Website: home-depot
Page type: newsletter-management
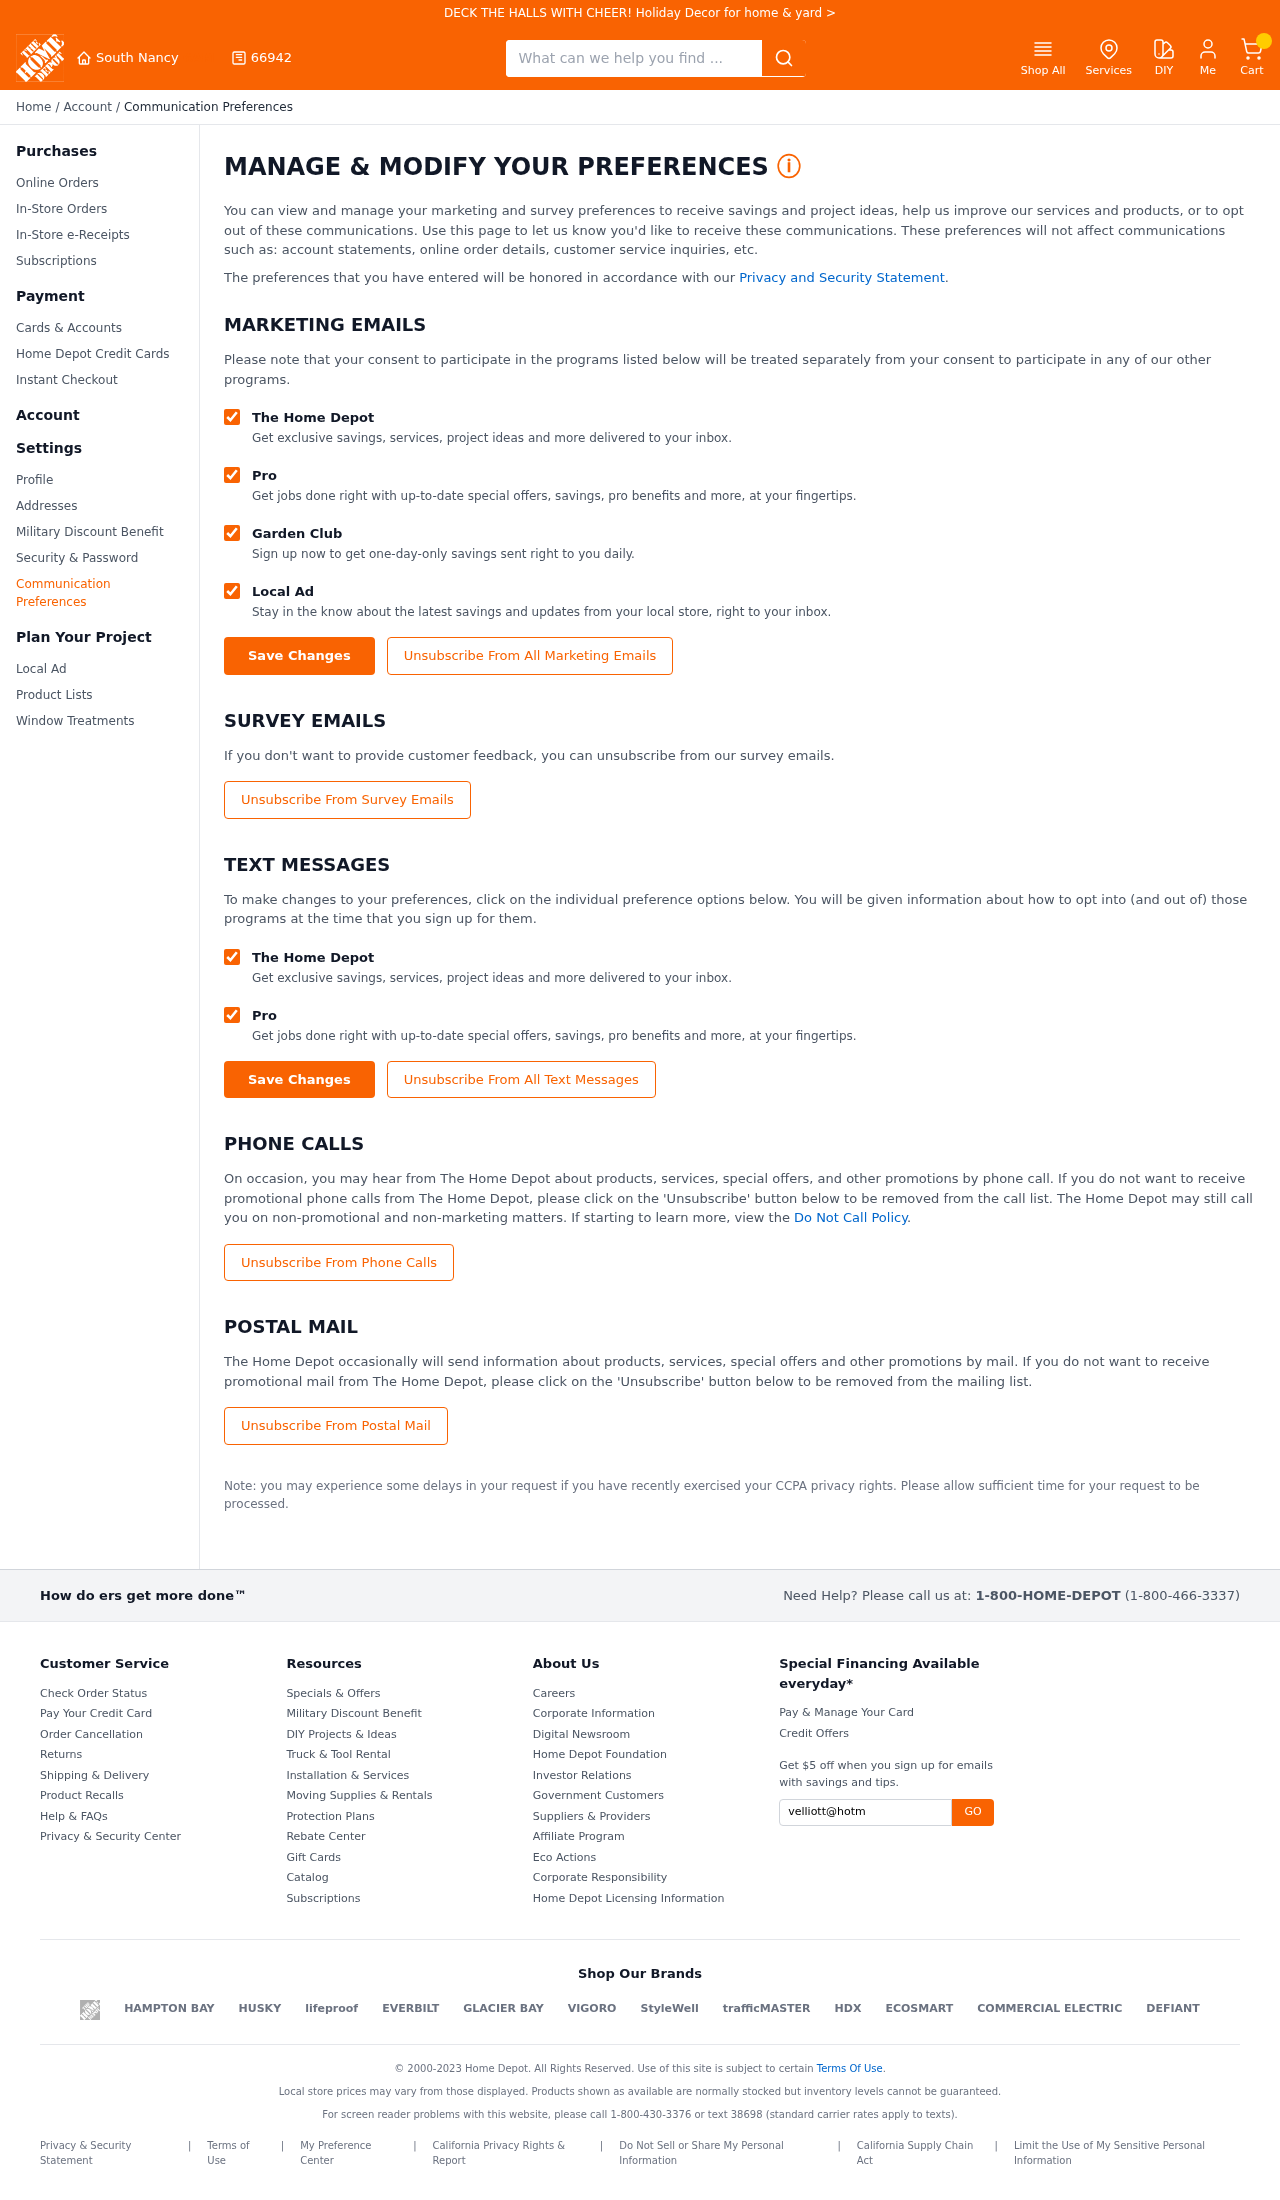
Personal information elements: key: PII_CITY
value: South Nancy
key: PII_POSTCODE
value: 66942
Search elements: key: HEADER_SEARCH
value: What can we help you find ...